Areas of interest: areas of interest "Minyao Relic Site Museum"
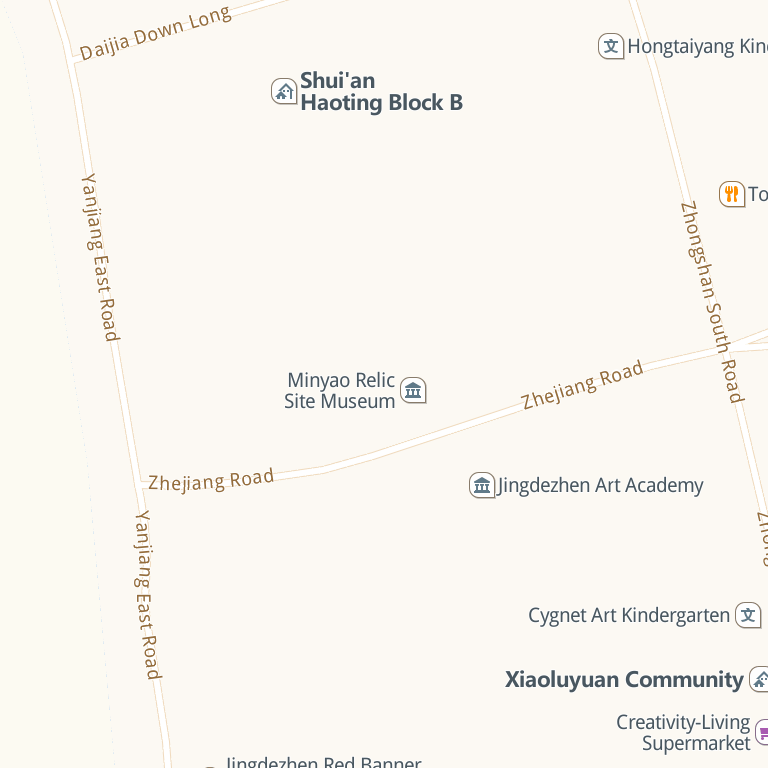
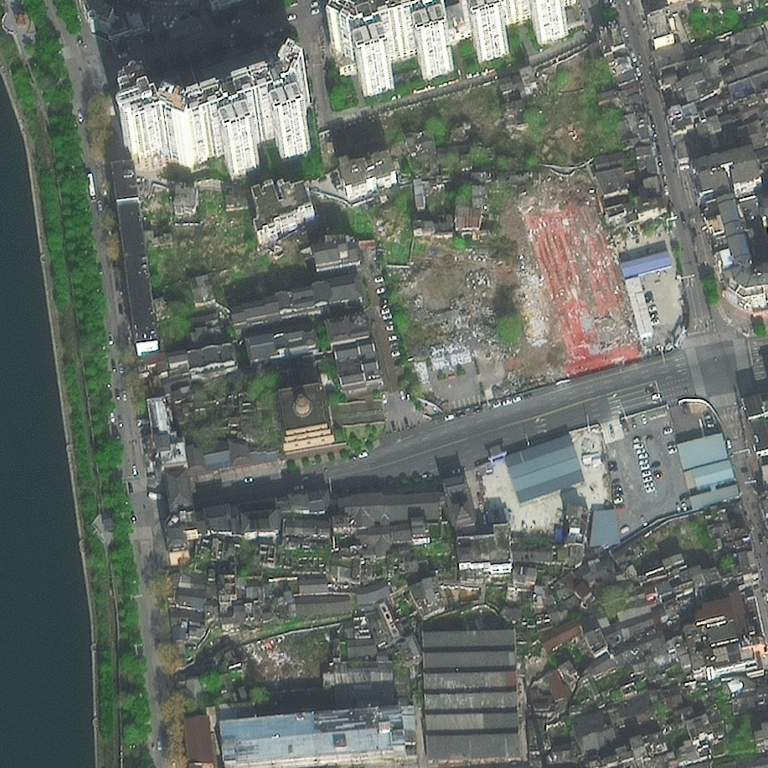